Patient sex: M
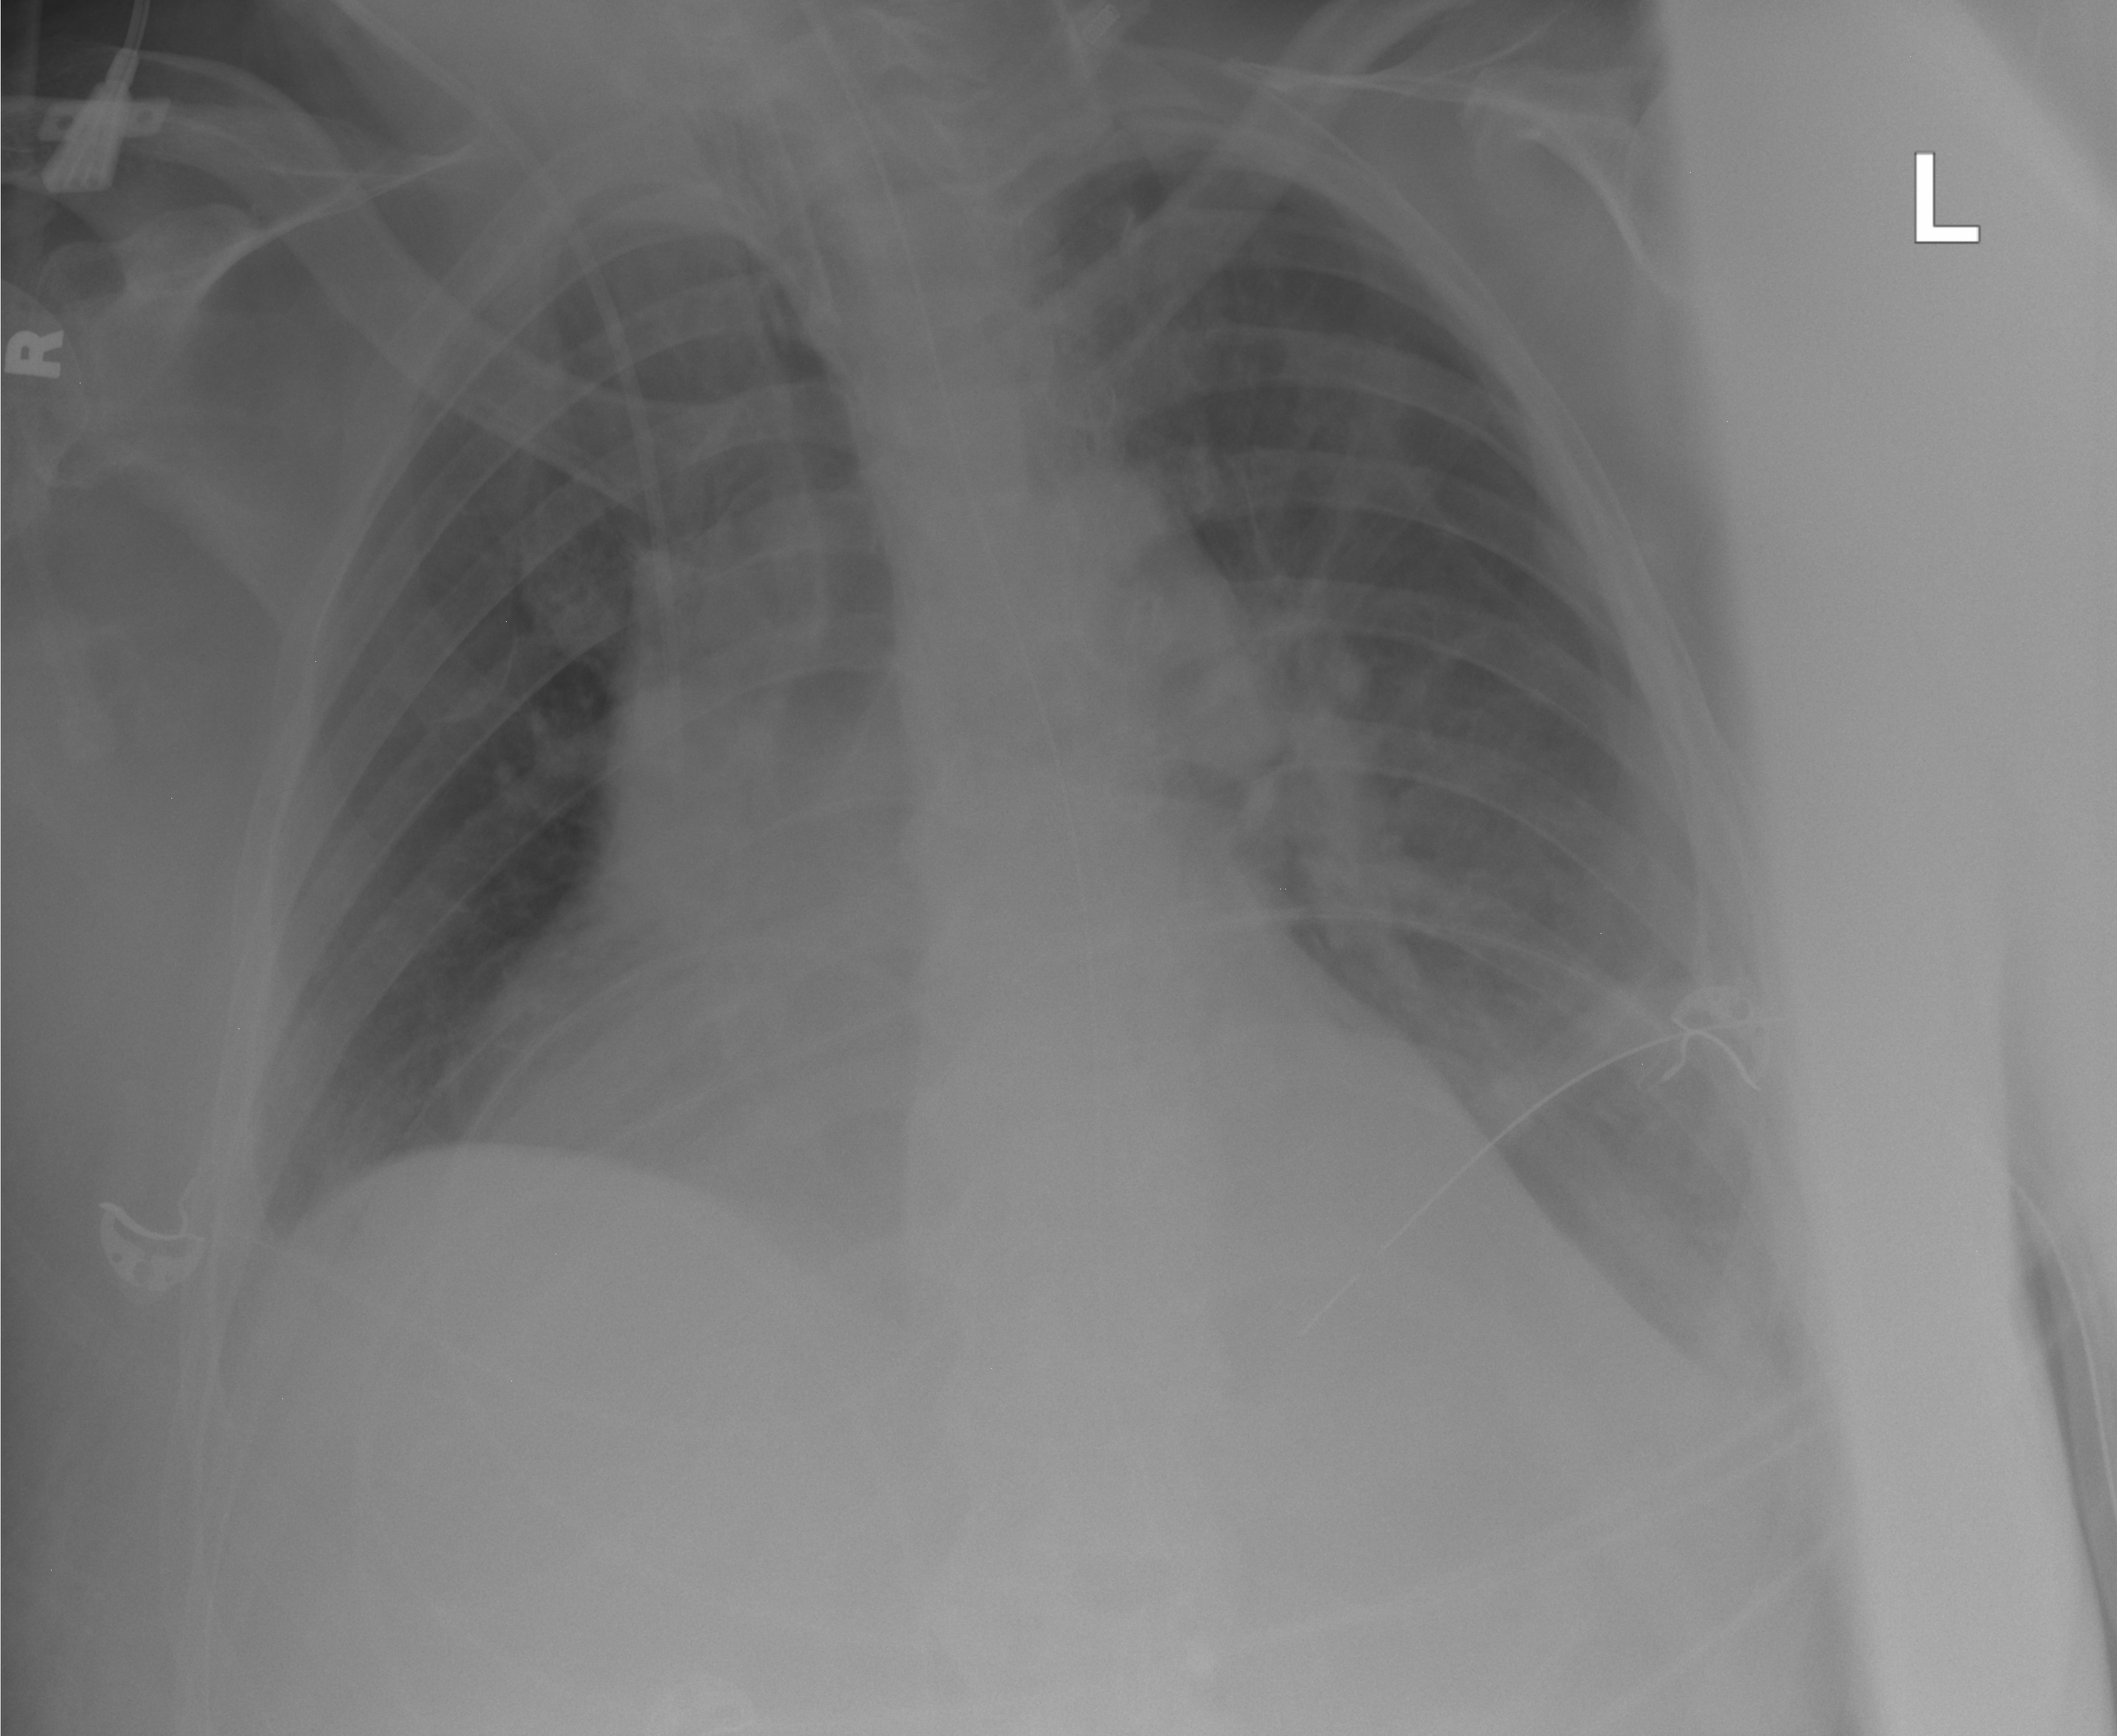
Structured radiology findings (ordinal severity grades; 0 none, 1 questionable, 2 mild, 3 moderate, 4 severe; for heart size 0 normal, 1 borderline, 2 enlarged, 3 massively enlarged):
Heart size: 3
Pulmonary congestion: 0
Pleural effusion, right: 1
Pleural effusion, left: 2
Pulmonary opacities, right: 0
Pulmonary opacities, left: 0
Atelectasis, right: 0
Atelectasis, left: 2